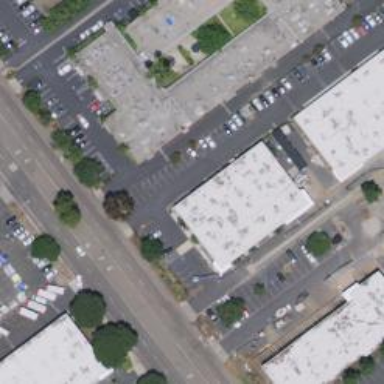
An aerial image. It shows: Industrial building.